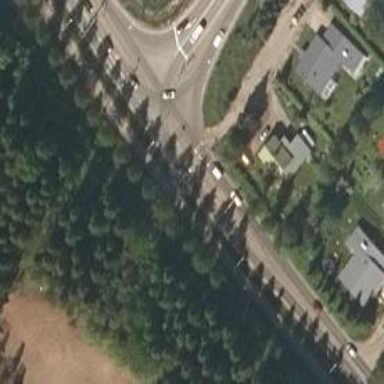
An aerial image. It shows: Asphalt cycleway with zebra crossing and crossing island.